Question: I have a following array:
'''
static String[] nameData = new String[100];
'''
And a 'JList', with displays the array's contents:
'''
rightPanel.add(Box.createRigidArea(new Dimension(20, 20)));
final JList list = new JList(nameData);
list.setSelectionMode(ListSelectionModel.SINGLE_SELECTION);
list.setLayoutOrientation(JList.VERTICAL);
list.setVisibleRowCount(-1);
JScrollPane listScroller = new JScrollPane(list);
listScroller.setPreferredSize(new Dimension(250, 80));
listScroller.setAlignmentX(LEFT_ALIGNMENT);
rightPanel.add(listScroller);
'''
But when for example only first slot in the array are filled and rest are with the value null, 'JList' still displays them as an empty line and lets you select it (I have added an image below).

This is how a 7th element in array would be selected, although I would like the 'JList' only to display elements that have a value besides null.
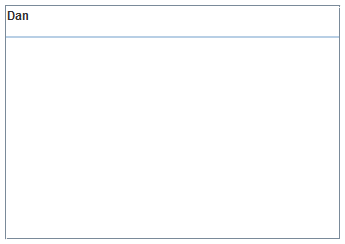
Answer: If you dont want to display null/empty values, you can either create another String by removing null entries or the more preferable option, use a <URL>
'''
int i=0;
for(i=0;i<nameData.length;i++){
if(nameData[i]==null) break; // count number of elements
}
String[] myString = new String[i]; // declare string
for(i=0;i<myString.length;i++){
myString[i] = nameData[i]; // copy
}
// Create JList
final JList list = new JList(nameData);
'''
Or
'''
DefaultListModel model = new DefaultListModel();
for(int i=0;i<nameData.length;i++){
if(nameData[i]==null) break;
model.addElement(nameData[i]); // build defaultlistmodel
}
final JList list = new JList();
list.setModel(model);
'''